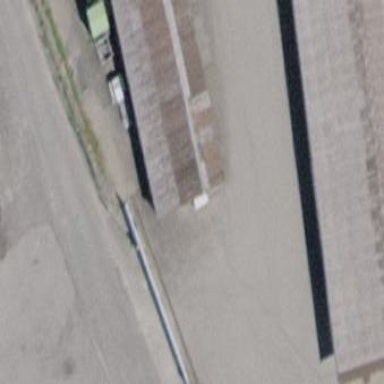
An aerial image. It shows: Rural barn.